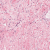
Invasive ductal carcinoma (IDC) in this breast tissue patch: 0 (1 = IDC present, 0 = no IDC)